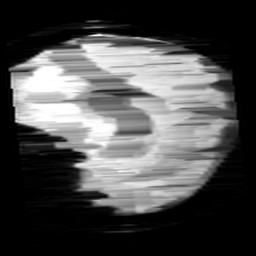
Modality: minIP
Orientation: sagittal
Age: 10
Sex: female
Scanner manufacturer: siemens
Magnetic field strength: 3 T
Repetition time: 0.027 s
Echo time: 0.02 s